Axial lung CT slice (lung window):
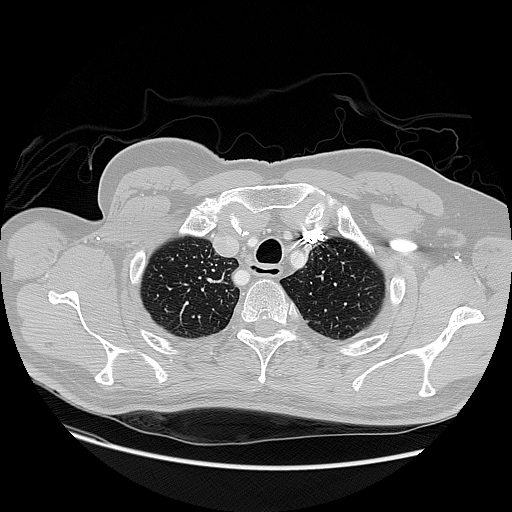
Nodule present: no